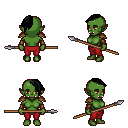
a pixel art fantasy rpg character, female body template, orc, green skin, leather shoulder armor, red pants, black long mohawk hairstyle, leather bracers, spear, four views (front, back, left, right), 2x2 character sprite sheet, small pixel art, hard edges, no anti-aliasing